Interaction volume radius: 5 \u00c5
Interaction volume height: 20 \u00c5
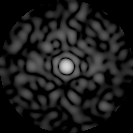
Disorder parameter: 0.8122